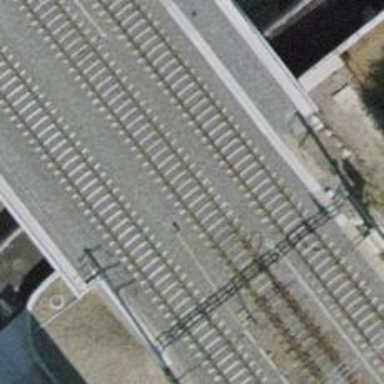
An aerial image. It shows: Bridge with single railway track electrified by contact line.